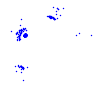
Particle: electron